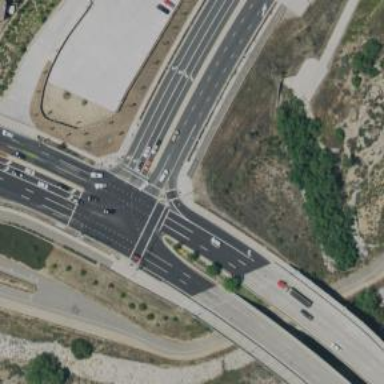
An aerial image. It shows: Primary link highway.